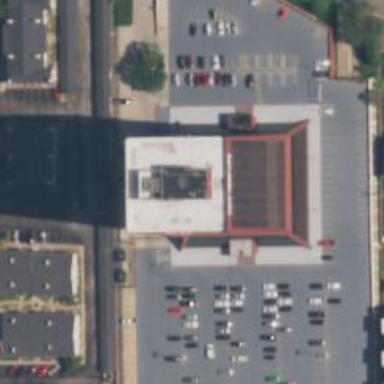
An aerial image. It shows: Multi-storey parking building.